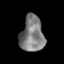
Tissue: skin
Cell type: Epithelial cells
Senescence score: 0.172
Nuclear area (px): 819
Mean DAPI intensity: 125.799